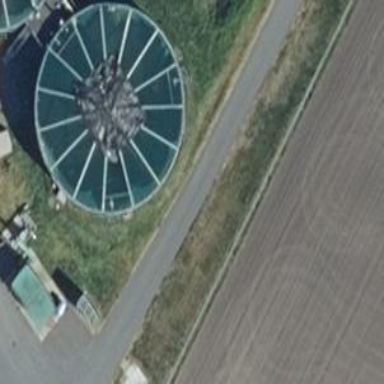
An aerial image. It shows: Storage tank with man-made structure.